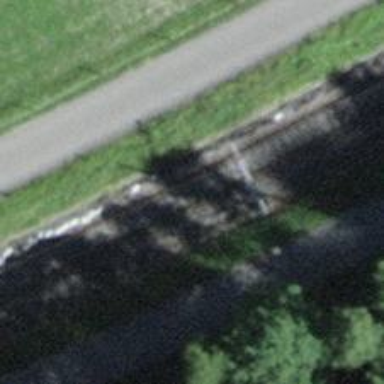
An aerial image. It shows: Single-track electrified railway with contact line.